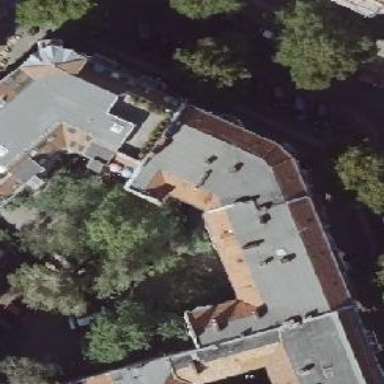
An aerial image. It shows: Unique apartment building with double saltbox roof shape.